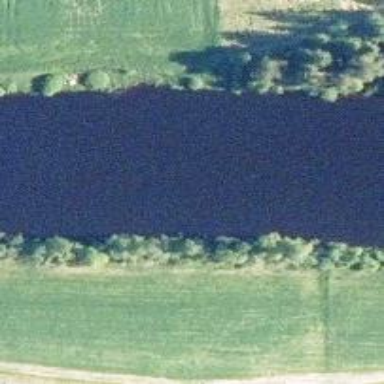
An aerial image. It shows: Beautiful river scene.